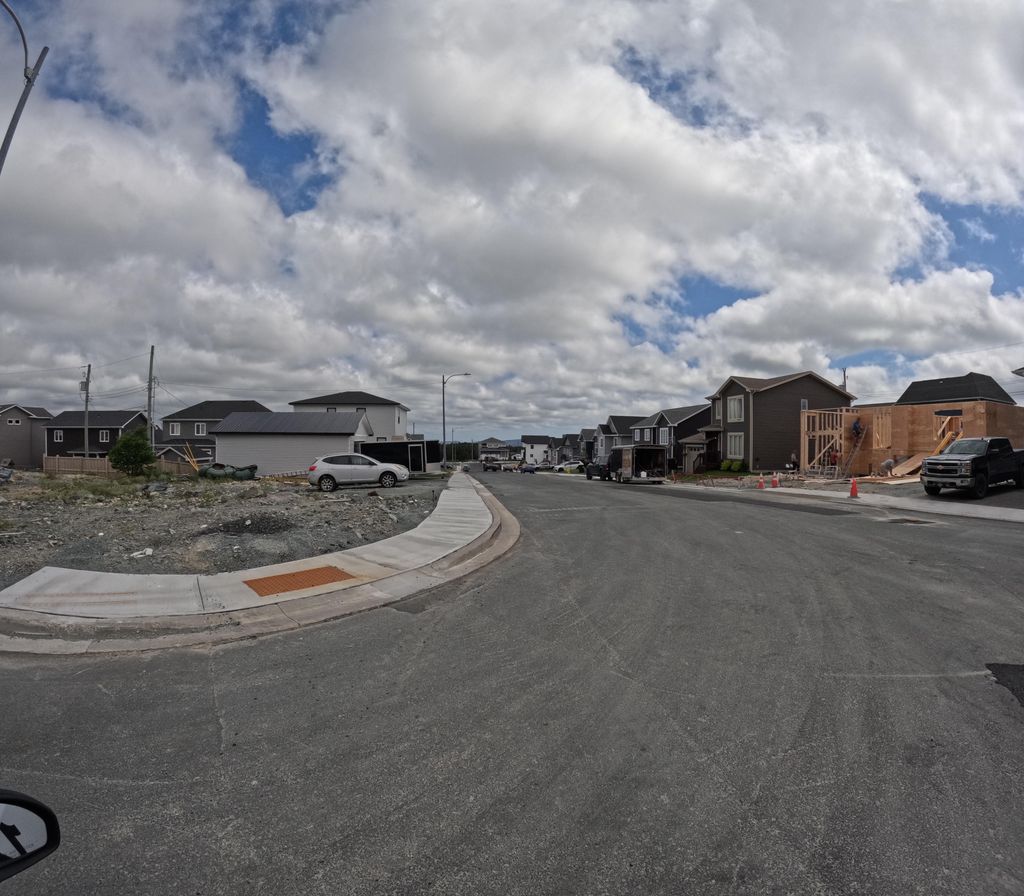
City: st_johns